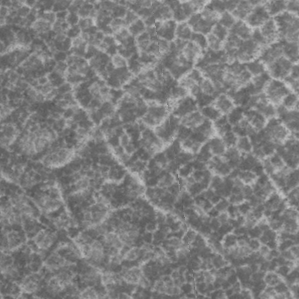
Label: frost